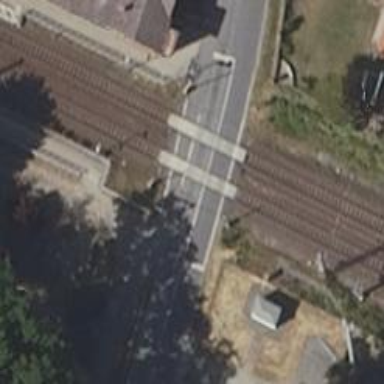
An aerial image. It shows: Level crossing with lights. The barriers at the crossing are of double half type.